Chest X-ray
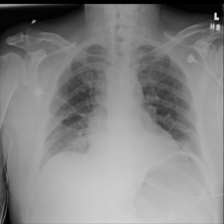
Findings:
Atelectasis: positive
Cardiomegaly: negative
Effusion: negative
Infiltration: negative
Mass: negative
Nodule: negative
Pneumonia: positive
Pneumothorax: negative
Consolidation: negative
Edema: negative
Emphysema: negative
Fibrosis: negative
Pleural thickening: negative
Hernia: negative